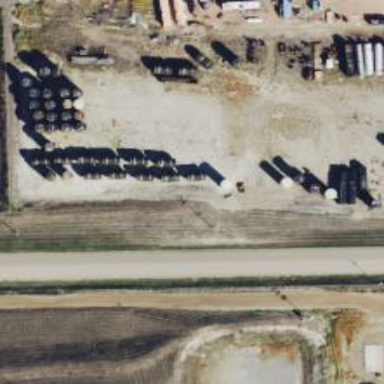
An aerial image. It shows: Storage tank that is man-made.